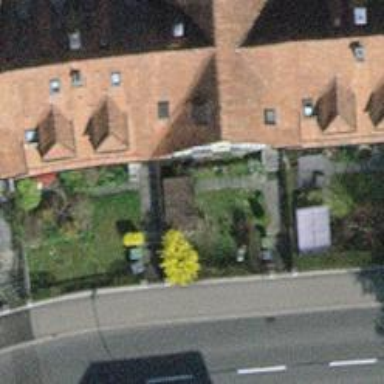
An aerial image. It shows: Terrace building.